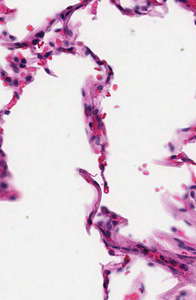
Tumor epithelial tissue: no
Tumor-associated stroma tissue: no
Normal tissue: yes